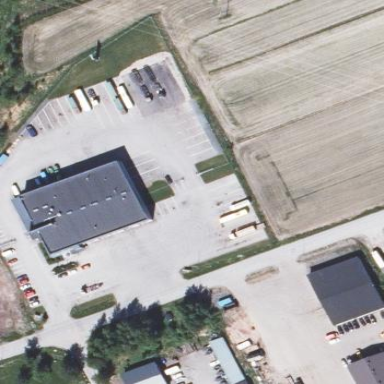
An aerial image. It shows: Industrial building.